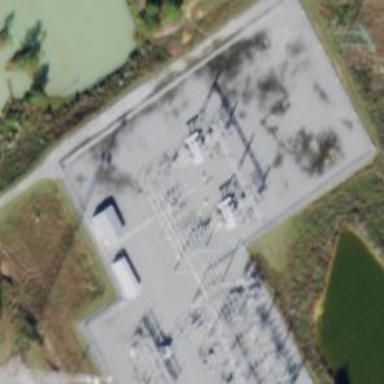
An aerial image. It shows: Distribution level power substation enclosed by fence.